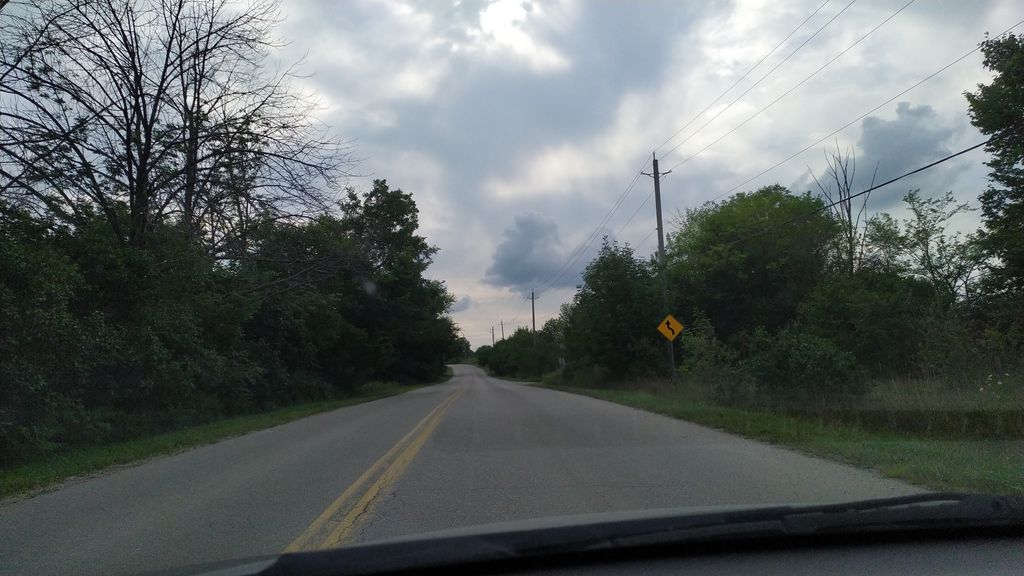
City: kitchener-waterloo